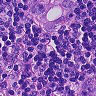
Metastatic tissue present: yes